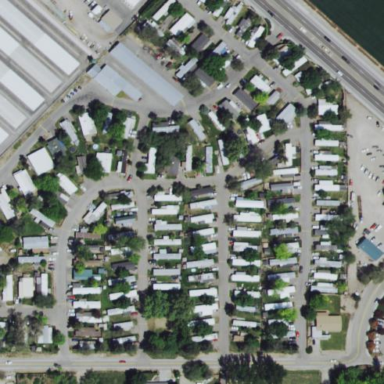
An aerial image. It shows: Residential area designated as trailer park.